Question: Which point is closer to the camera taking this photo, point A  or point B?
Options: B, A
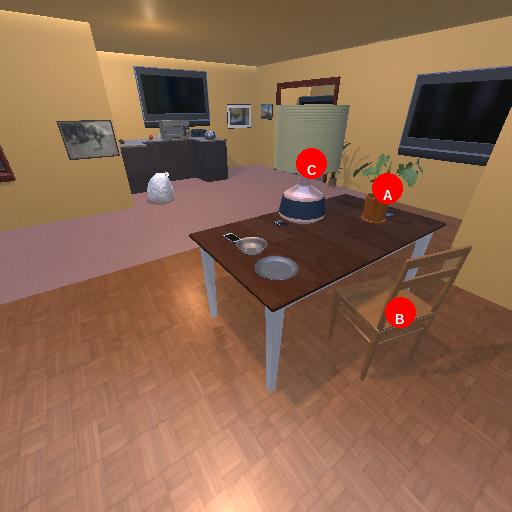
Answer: B